Aerial crown-view tile of a tropical tree (Barro Colorado Island, Panama), acquired 20240611:
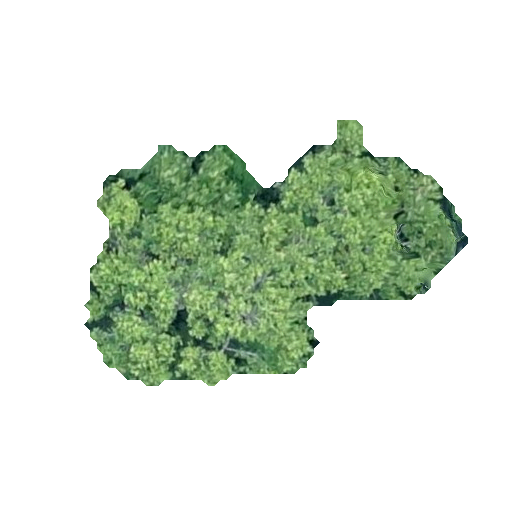
Species: Poulsenia armata
GBIF accepted scientific name: Poulsenia armata
Crown area: 101.669 m²